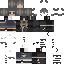
A female human skin with medium skin, wearing brown long hair dressed in a blue hoodie and black pants, featuring a closed mouth.